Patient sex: M
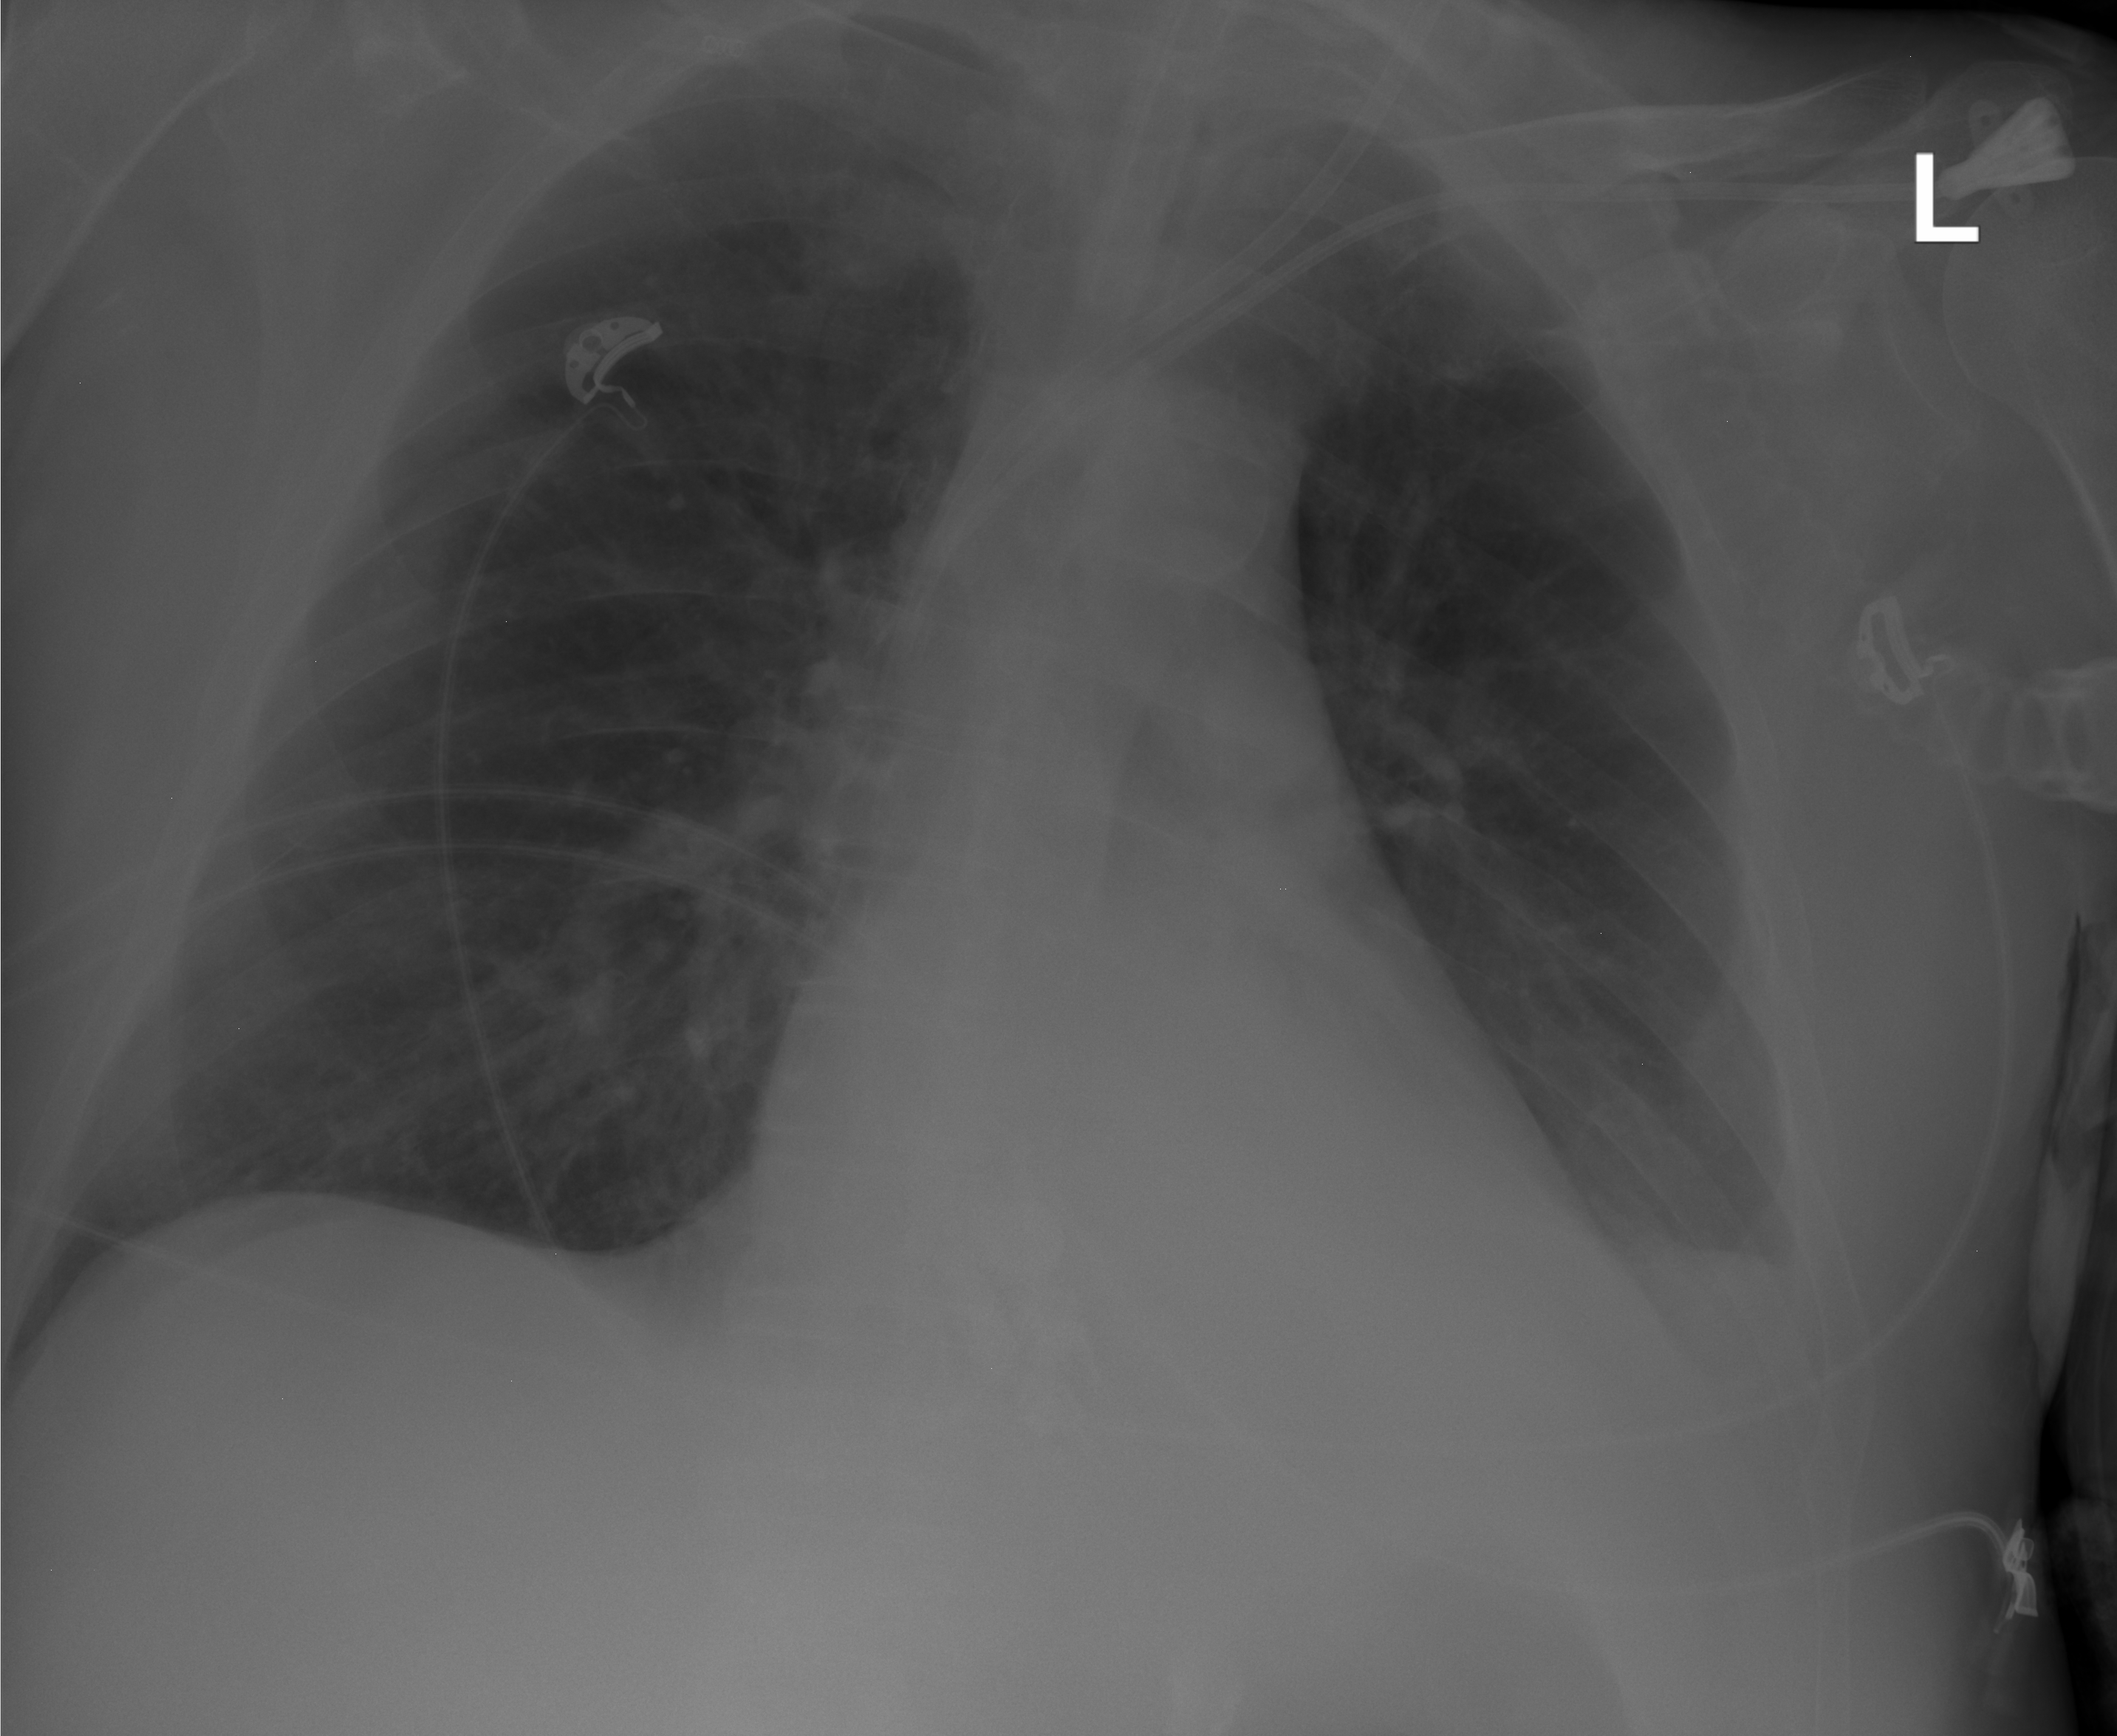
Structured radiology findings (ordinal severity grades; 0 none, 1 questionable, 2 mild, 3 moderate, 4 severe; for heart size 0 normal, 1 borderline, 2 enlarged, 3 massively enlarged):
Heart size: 0
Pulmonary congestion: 0
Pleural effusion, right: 0
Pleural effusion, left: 2
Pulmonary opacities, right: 0
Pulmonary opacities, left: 0
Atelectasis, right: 0
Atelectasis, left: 2